Chest X-ray:
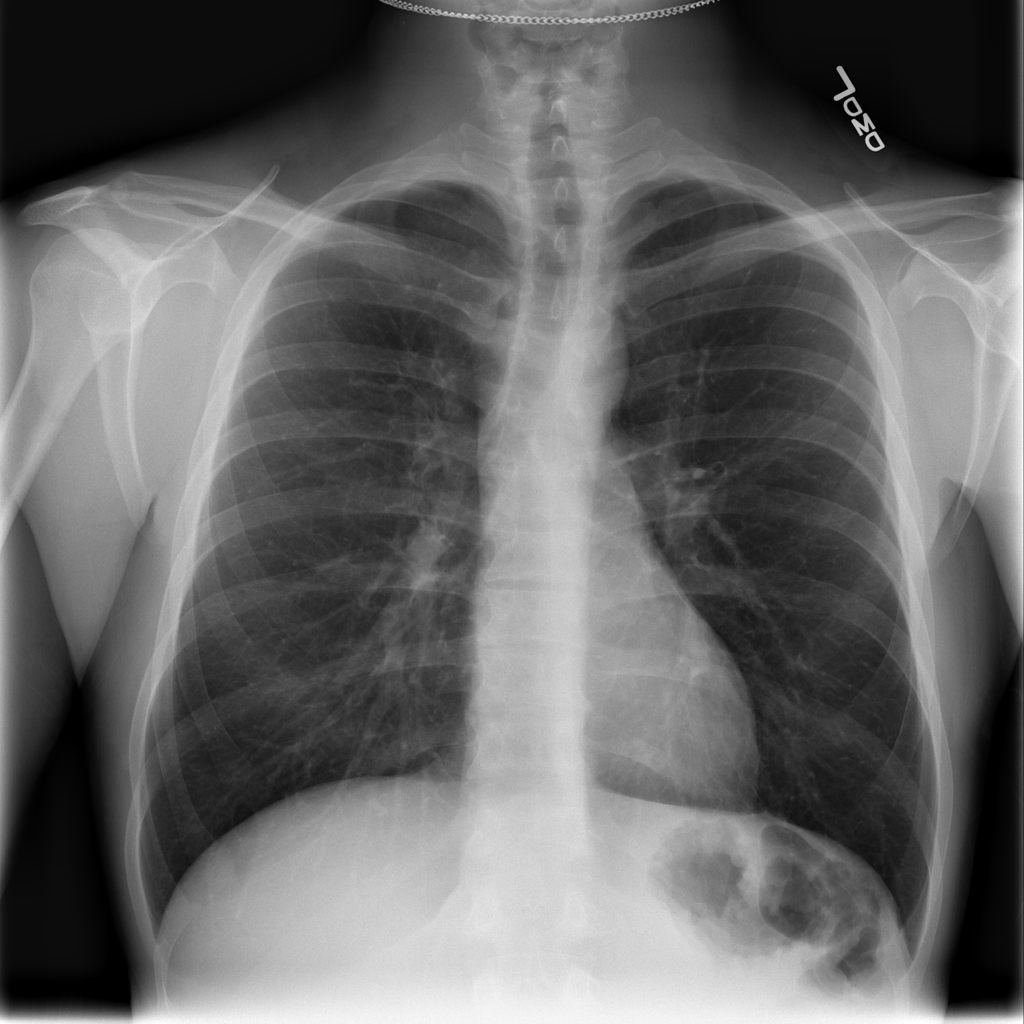
No abnormal finding: yes